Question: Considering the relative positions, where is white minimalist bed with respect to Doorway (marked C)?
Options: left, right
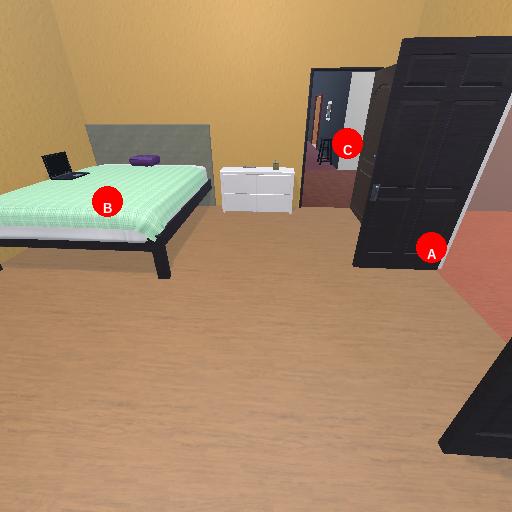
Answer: left